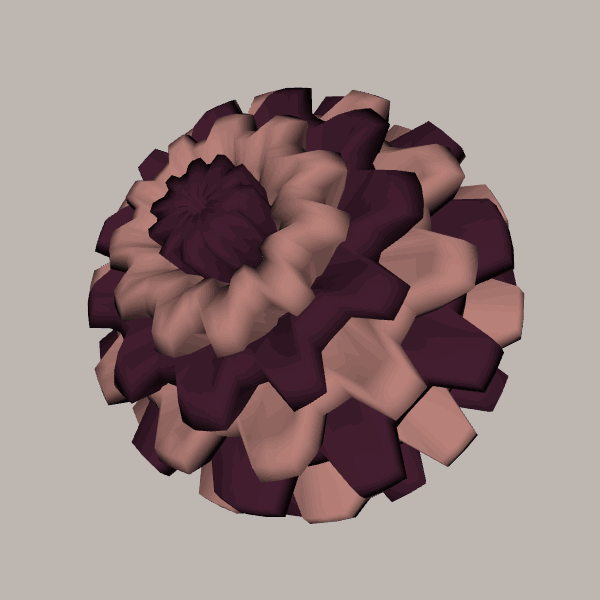
Background: light